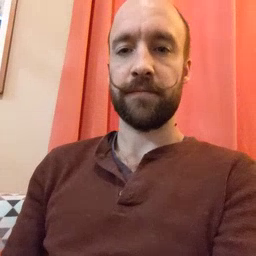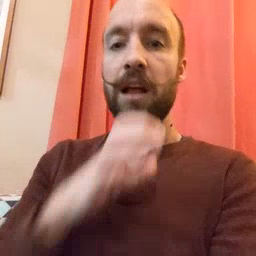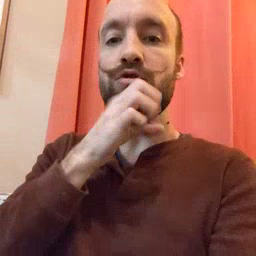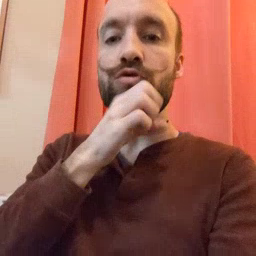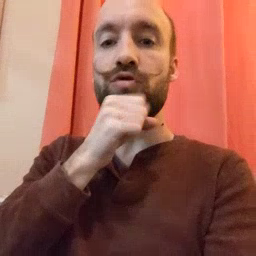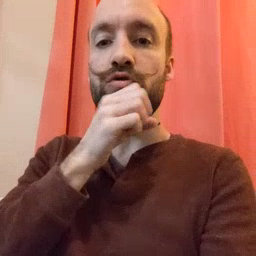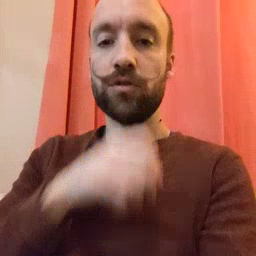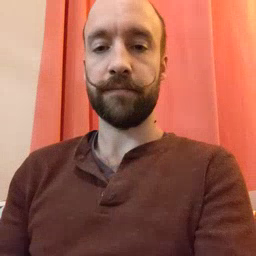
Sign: orange